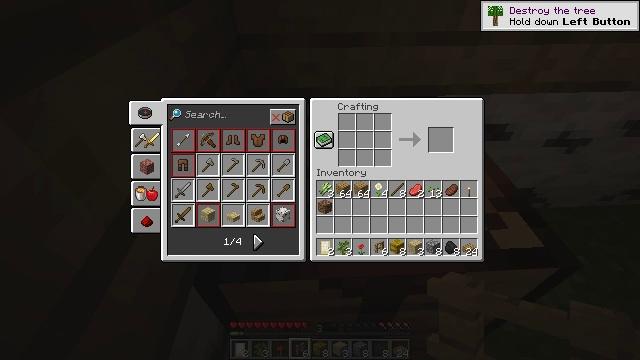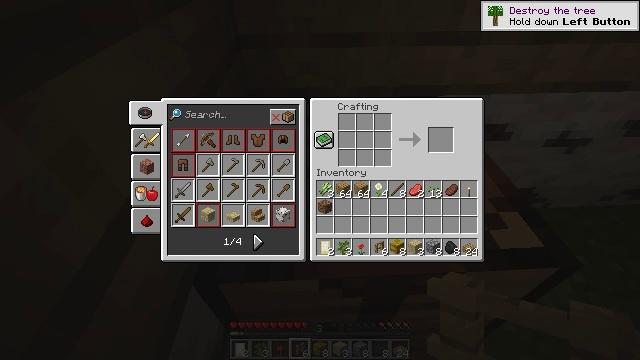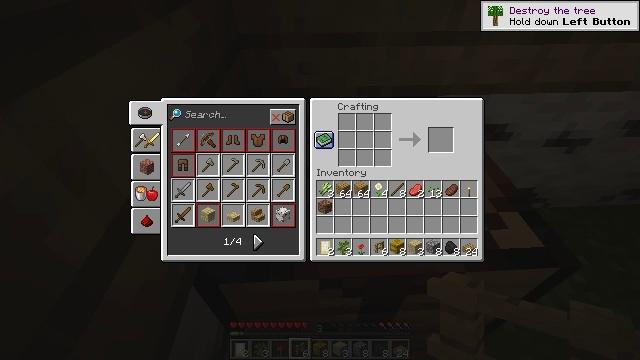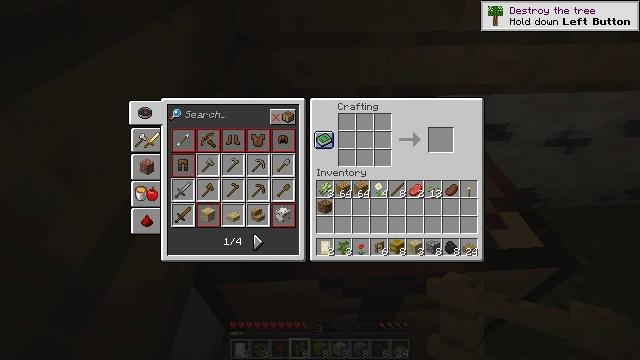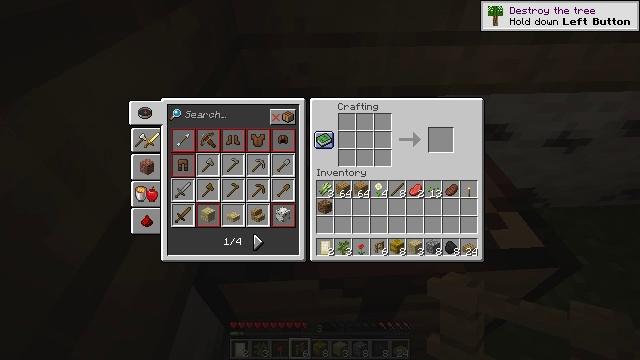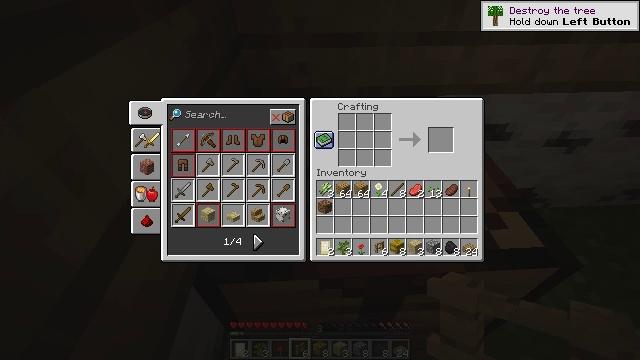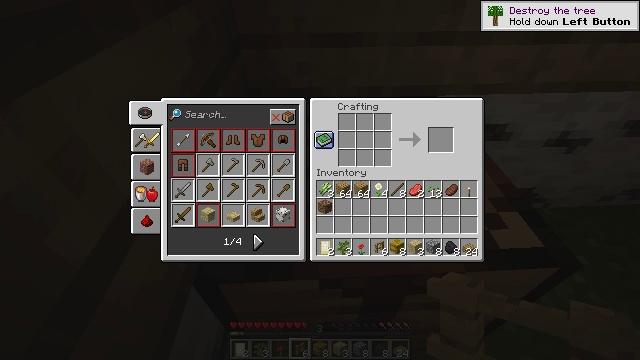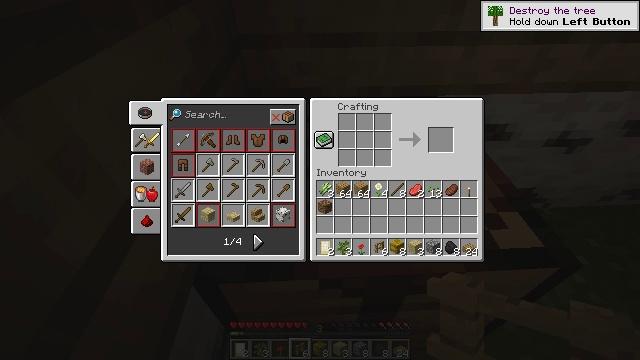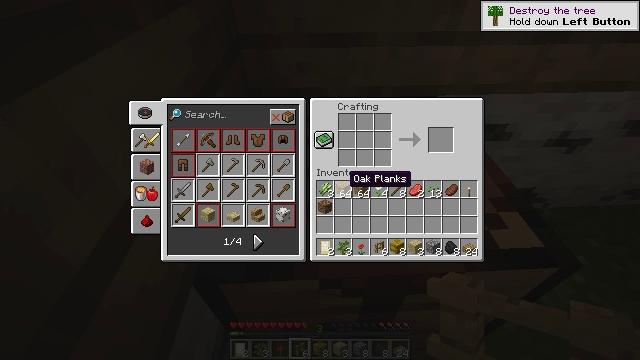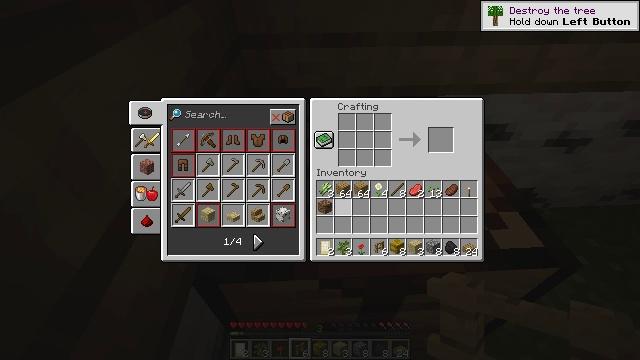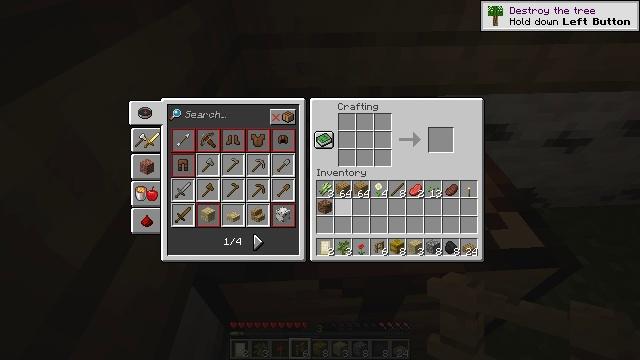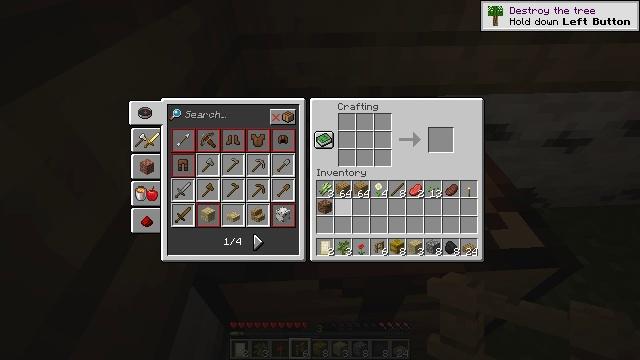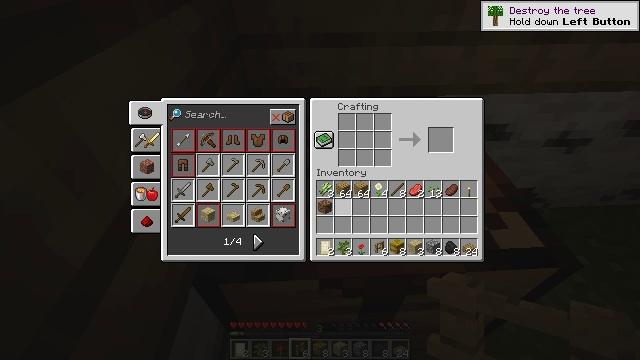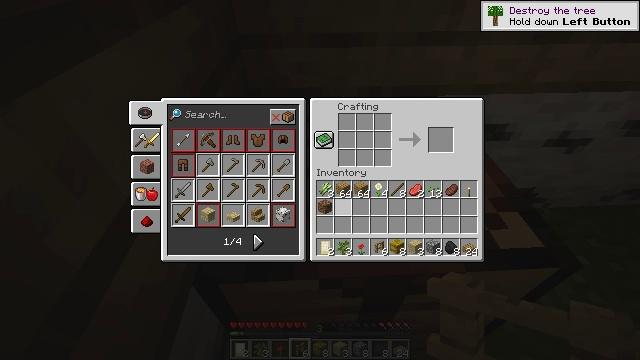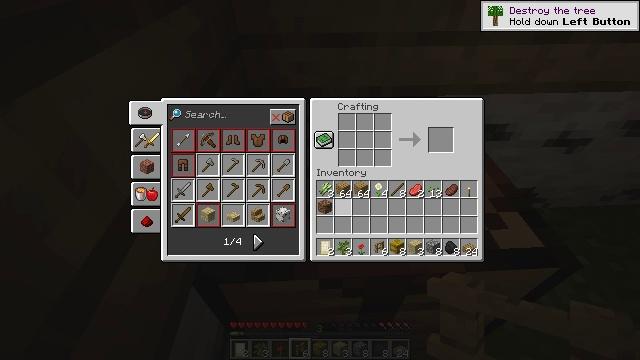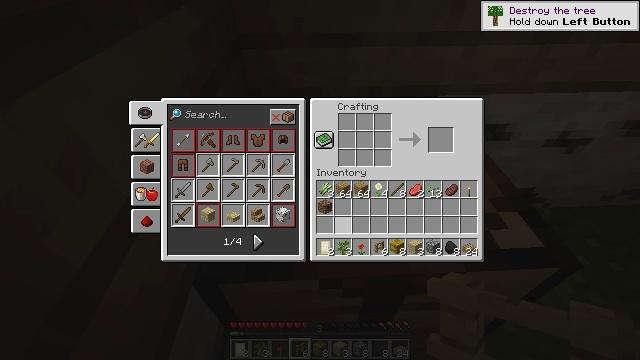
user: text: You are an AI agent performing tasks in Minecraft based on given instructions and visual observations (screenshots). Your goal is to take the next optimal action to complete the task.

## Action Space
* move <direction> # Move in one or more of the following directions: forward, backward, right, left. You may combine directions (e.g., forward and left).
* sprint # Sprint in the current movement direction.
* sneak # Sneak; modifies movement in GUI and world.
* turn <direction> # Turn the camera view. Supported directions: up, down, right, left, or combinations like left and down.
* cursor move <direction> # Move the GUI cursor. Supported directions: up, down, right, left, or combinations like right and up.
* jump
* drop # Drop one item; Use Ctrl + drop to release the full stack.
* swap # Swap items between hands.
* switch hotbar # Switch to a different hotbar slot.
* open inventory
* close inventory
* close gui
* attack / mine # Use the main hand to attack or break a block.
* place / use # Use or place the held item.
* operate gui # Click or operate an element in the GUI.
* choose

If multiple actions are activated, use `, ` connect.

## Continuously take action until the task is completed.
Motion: motion action
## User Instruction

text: Craft a birch fence gate.
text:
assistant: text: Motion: cursor move right and up
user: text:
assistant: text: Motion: cursor move up
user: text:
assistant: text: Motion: no_op
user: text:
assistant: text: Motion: no_op
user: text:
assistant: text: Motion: no_op
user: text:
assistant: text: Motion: no_op
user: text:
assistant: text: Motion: cursor move right and down
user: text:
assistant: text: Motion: cursor move down
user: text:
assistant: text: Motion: cursor move down
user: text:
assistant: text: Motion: cursor move down
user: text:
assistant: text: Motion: no_op
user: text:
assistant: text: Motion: no_op
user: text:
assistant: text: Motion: no_op
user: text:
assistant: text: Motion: no_op
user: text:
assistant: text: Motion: no_op
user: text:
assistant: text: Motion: no_op
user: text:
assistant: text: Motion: no_op
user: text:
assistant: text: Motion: no_op
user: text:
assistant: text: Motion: no_op
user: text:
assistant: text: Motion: no_op
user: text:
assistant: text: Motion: cursor move left and up
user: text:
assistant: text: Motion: cursor move left and up
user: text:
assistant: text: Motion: cursor move left and up
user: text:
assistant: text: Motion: cursor move left and up
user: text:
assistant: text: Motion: cursor move left
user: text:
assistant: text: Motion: no_op
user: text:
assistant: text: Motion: no_op
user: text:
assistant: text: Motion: no_op
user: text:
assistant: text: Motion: no_op
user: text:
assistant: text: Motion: cursor move right